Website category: jobs
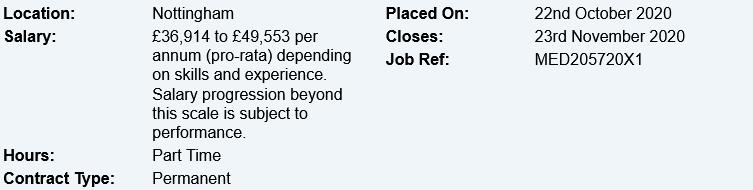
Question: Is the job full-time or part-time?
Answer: Part Time

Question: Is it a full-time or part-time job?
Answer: Part Time

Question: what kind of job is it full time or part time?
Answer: Part Time

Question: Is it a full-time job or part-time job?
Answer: Part Time

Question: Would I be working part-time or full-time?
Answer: Part Time

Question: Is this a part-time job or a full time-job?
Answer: Part Time

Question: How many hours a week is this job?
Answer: Part Time

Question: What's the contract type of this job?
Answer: Permanent

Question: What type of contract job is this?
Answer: Permanent

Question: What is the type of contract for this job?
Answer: Permanent

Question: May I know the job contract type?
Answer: Permanent

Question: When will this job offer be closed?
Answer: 23rd November 2020

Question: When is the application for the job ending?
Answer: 23rd November 2020

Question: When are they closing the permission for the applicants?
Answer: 23rd November 2020

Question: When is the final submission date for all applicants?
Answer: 23rd November 2020

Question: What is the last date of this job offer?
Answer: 23rd November 2020

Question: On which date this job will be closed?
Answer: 23rd November 2020

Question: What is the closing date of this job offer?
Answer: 23rd November 2020

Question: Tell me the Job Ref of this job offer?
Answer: MED205720X1

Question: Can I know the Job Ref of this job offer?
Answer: MED205720X1

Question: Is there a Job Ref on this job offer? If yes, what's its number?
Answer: MED205720X1

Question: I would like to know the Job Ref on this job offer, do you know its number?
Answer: MED205720X1

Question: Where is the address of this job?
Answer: Nottingham

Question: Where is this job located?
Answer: Nottingham

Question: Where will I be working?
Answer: Nottingham

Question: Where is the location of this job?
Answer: Nottingham

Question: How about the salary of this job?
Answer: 36,914 to 49,553 per annum (pro-rata) depending on skills and experience. Salary progression beyond this scale is subject to performance.

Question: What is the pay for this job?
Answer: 36,914 to 49,553 per annum (pro-rata) depending on skills and experience. Salary progression beyond this scale is subject to performance.

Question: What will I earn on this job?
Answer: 36,914 to 49,553 per annum (pro-rata) depending on skills and experience. Salary progression beyond this scale is subject to performance.

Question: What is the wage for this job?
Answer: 36,914 to 49,553 per annum (pro-rata) depending on skills and experience. Salary progression beyond this scale is subject to performance.

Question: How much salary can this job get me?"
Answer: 36,914 to 49,553 per annum (pro-rata) depending on skills and experience. Salary progression beyond this scale is subject to performance.

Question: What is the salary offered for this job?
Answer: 36,914 to 49,553 per annum (pro-rata) depending on skills and experience. Salary progression beyond this scale is subject to performance.

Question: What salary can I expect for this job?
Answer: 36,914 to 49,553 per annum (pro-rata) depending on skills and experience. Salary progression beyond this scale is subject to performance.

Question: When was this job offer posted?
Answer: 22nd October 2020

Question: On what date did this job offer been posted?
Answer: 22nd October 2020